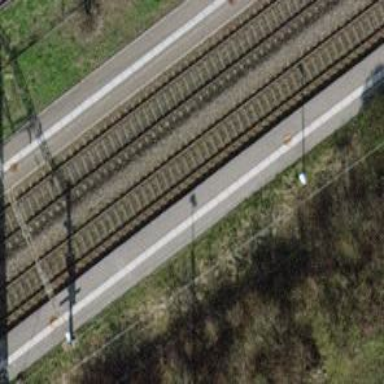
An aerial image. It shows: Halt on the railway.